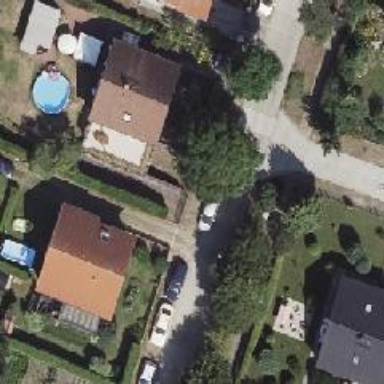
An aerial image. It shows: Residential road with concrete surface.